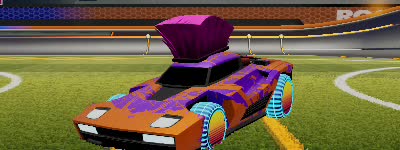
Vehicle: breakout